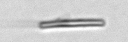
Label: fiber